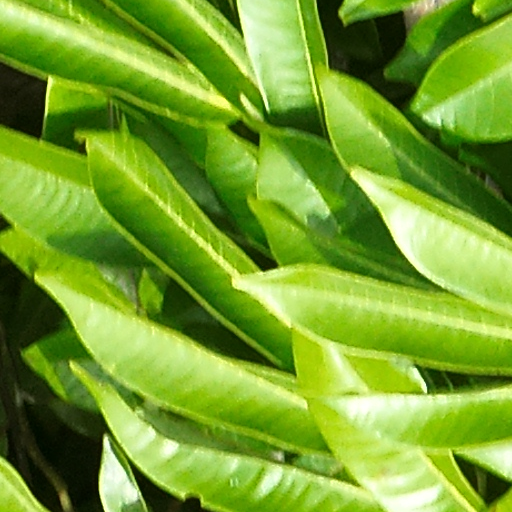
Species: Virola surinamensis
GBIF accepted scientific name: Virola surinamensis
Crown area (m\u00b2): 145.318